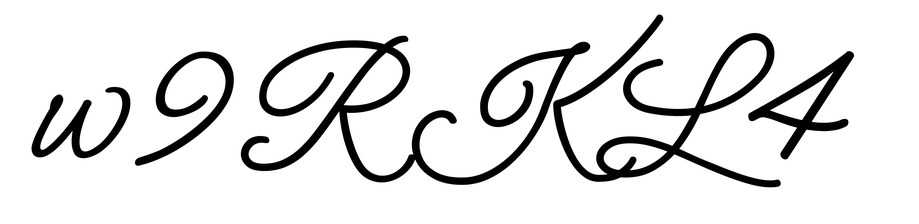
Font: MeowScript-Regular